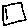
Label: square